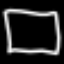
Label: square